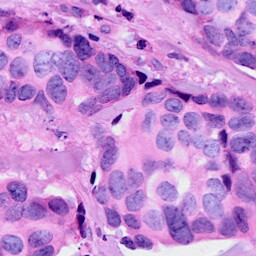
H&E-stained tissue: Breast